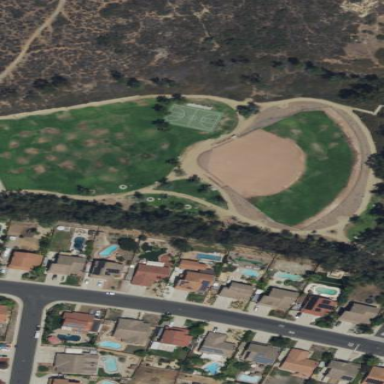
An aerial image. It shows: Dirt baseball pitch enclosed by fence.